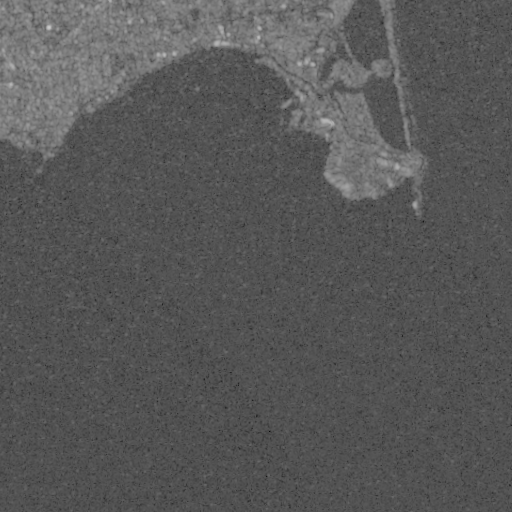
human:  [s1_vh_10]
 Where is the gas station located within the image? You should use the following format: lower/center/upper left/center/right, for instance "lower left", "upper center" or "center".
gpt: The gas station is located in the upper center of the image.
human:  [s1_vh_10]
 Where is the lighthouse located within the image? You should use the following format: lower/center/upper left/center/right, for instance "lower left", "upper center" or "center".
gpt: The lighthouse is located in the center right of the image.
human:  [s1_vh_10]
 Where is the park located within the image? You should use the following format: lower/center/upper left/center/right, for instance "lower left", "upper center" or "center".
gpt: The park is located in the upper left of the image.
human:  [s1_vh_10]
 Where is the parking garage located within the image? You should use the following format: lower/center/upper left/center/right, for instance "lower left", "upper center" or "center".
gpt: The parking garage is located in the upper left of the image.
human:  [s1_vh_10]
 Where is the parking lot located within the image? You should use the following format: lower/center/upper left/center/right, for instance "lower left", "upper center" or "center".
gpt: The parking lot is located in the upper left of the image.
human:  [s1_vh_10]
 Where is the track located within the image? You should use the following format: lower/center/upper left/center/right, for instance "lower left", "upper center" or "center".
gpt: There is no track in the image.

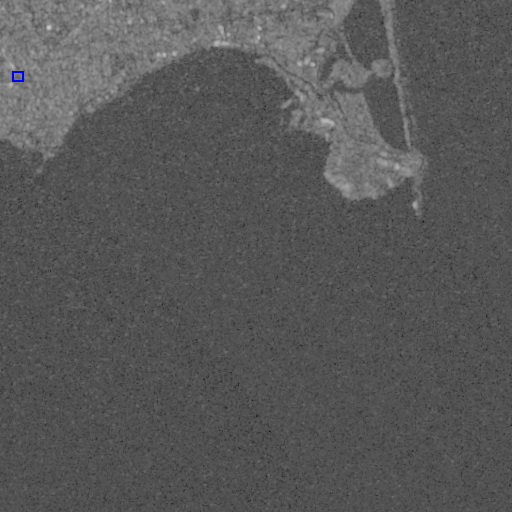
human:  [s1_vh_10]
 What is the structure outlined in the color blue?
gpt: The structure outlined in blue is a park.
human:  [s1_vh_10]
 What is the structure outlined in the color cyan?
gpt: There is no cyan outline.